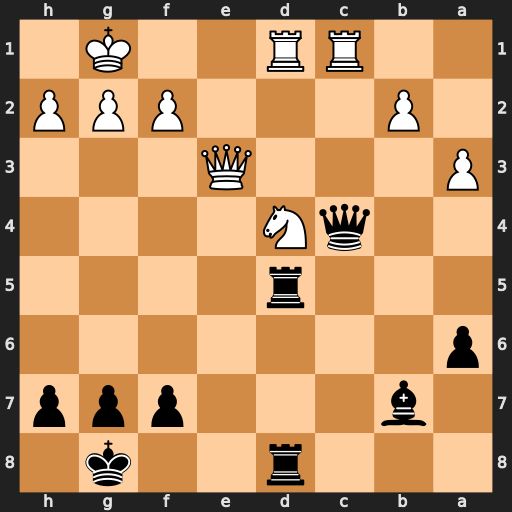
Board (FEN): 3r2k1/1b3ppp/p7/3r4/2qN4/P3Q3/1P3PPP/2RR2K1
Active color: b
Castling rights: -
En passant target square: -
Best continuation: Rxd4 Rxd4 Qxd4 Qxd4 Rxd4